Aerial crown-view tile of a tropical tree (Barro Colorado Island, Panama), acquired 20240611:
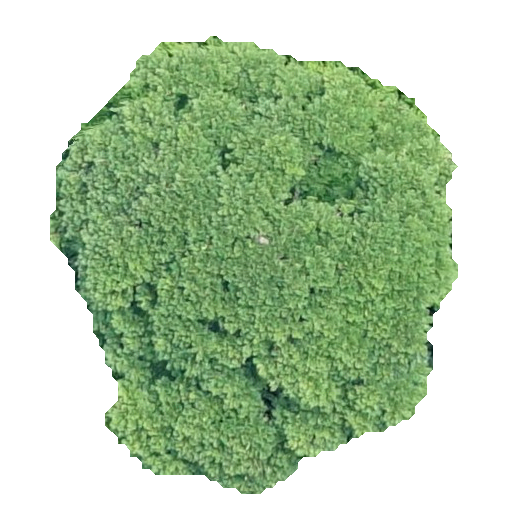
Species: Jacaranda copaia
GBIF accepted scientific name: Jacaranda copaia
Crown area: 215.675 m²